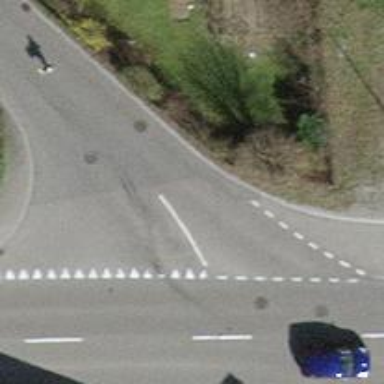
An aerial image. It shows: Asphalt cycleway.